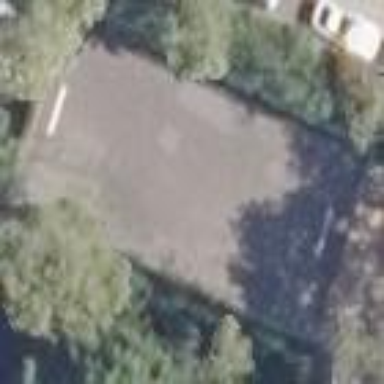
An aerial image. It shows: Asphalt soccer pitch for leisure land.